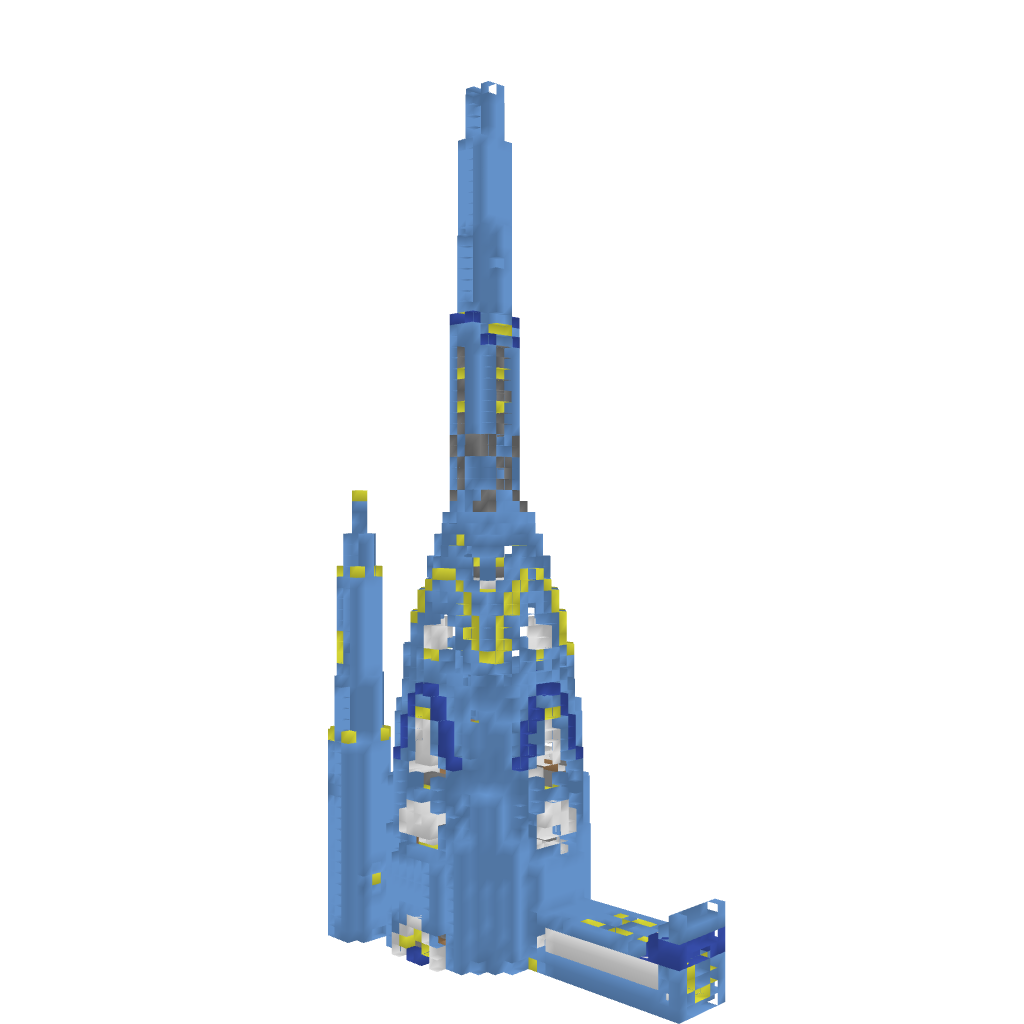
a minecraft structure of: the big rich castle high quality